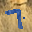
Label: 7